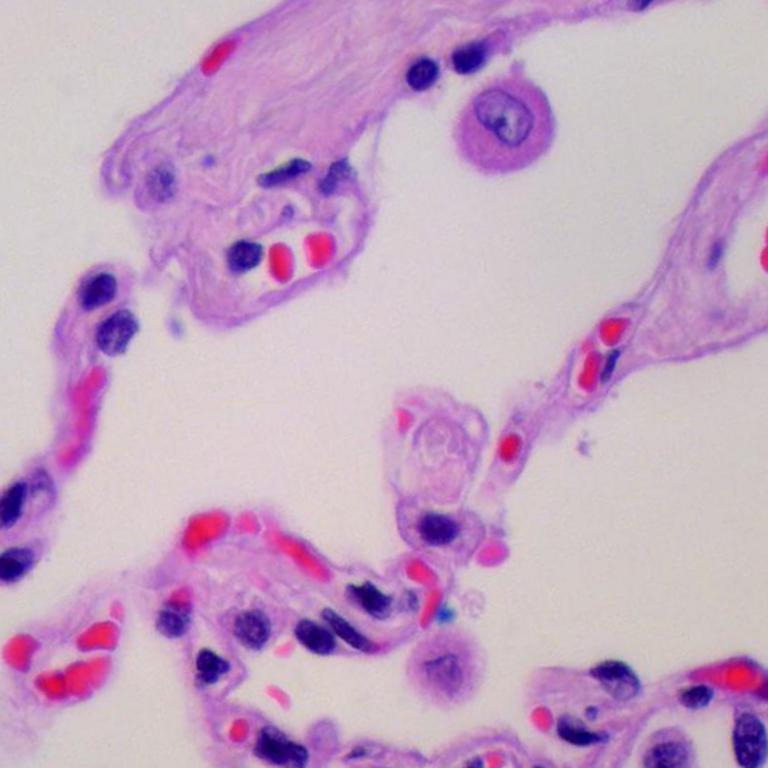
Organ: lung
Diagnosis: benign